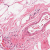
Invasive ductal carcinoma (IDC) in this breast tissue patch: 0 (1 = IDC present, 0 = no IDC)